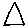
Label: triangle